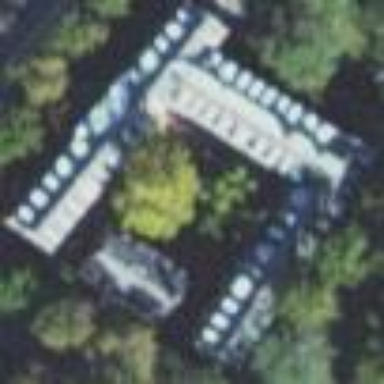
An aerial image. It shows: University building.